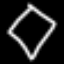
Label: diamond